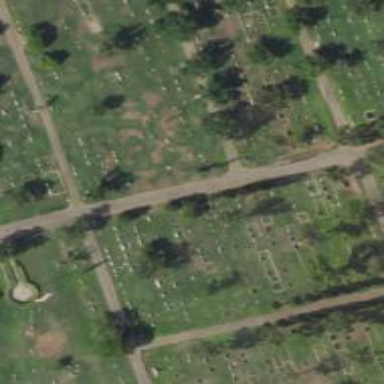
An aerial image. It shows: Memorial site with historic significance.